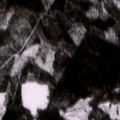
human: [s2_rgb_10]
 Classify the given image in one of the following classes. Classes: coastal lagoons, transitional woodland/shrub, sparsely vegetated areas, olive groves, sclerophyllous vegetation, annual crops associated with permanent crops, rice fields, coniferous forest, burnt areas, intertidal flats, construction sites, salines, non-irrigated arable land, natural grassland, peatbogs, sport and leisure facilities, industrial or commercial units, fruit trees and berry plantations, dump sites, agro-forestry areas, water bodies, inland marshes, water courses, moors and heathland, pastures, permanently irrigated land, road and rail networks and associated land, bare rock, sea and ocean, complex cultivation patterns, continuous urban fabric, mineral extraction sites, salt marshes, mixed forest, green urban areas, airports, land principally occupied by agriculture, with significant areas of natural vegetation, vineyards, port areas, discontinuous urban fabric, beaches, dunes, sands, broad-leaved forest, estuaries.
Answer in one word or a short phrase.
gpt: broad-leaved forest, coniferous forest, mixed forest, transitional woodland/shrub